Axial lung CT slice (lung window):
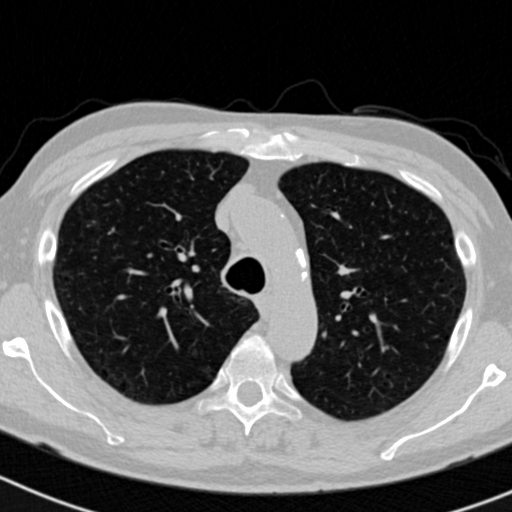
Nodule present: no